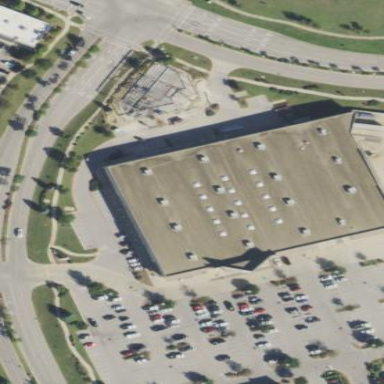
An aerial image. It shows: Flat roof retail building.